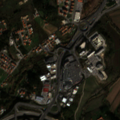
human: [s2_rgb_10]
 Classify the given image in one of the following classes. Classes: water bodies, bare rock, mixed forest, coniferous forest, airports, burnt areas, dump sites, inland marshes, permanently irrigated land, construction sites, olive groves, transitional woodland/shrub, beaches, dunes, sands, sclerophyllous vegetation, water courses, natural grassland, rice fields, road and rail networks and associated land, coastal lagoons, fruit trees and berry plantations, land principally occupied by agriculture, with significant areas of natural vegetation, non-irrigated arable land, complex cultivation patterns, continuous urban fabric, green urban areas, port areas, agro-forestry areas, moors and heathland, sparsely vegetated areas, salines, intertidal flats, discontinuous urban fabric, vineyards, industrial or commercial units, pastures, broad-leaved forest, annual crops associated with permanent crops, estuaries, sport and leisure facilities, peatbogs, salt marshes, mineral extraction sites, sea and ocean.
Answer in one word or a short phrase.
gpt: discontinuous urban fabric, industrial or commercial units, complex cultivation patterns, land principally occupied by agriculture, with significant areas of natural vegetation, transitional woodland/shrub